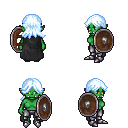
a pixel art fantasy rpg character, female body template, orc, green skin, black cape, metal pants, white cyan loose hair, metal boots, shield, four views (front, back, left, right), 2x2 character sprite sheet, small pixel art, hard edges, no anti-aliasing